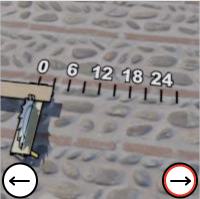
Task: length
Answer: 3
First scale value: 6.0